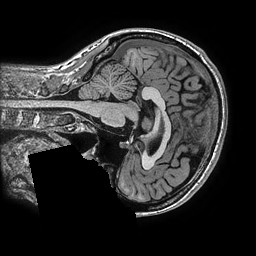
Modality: T1w
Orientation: sagittal
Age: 47
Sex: female
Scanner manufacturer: ge
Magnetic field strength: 3 T
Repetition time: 0.006952 s
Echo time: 0.00292 s